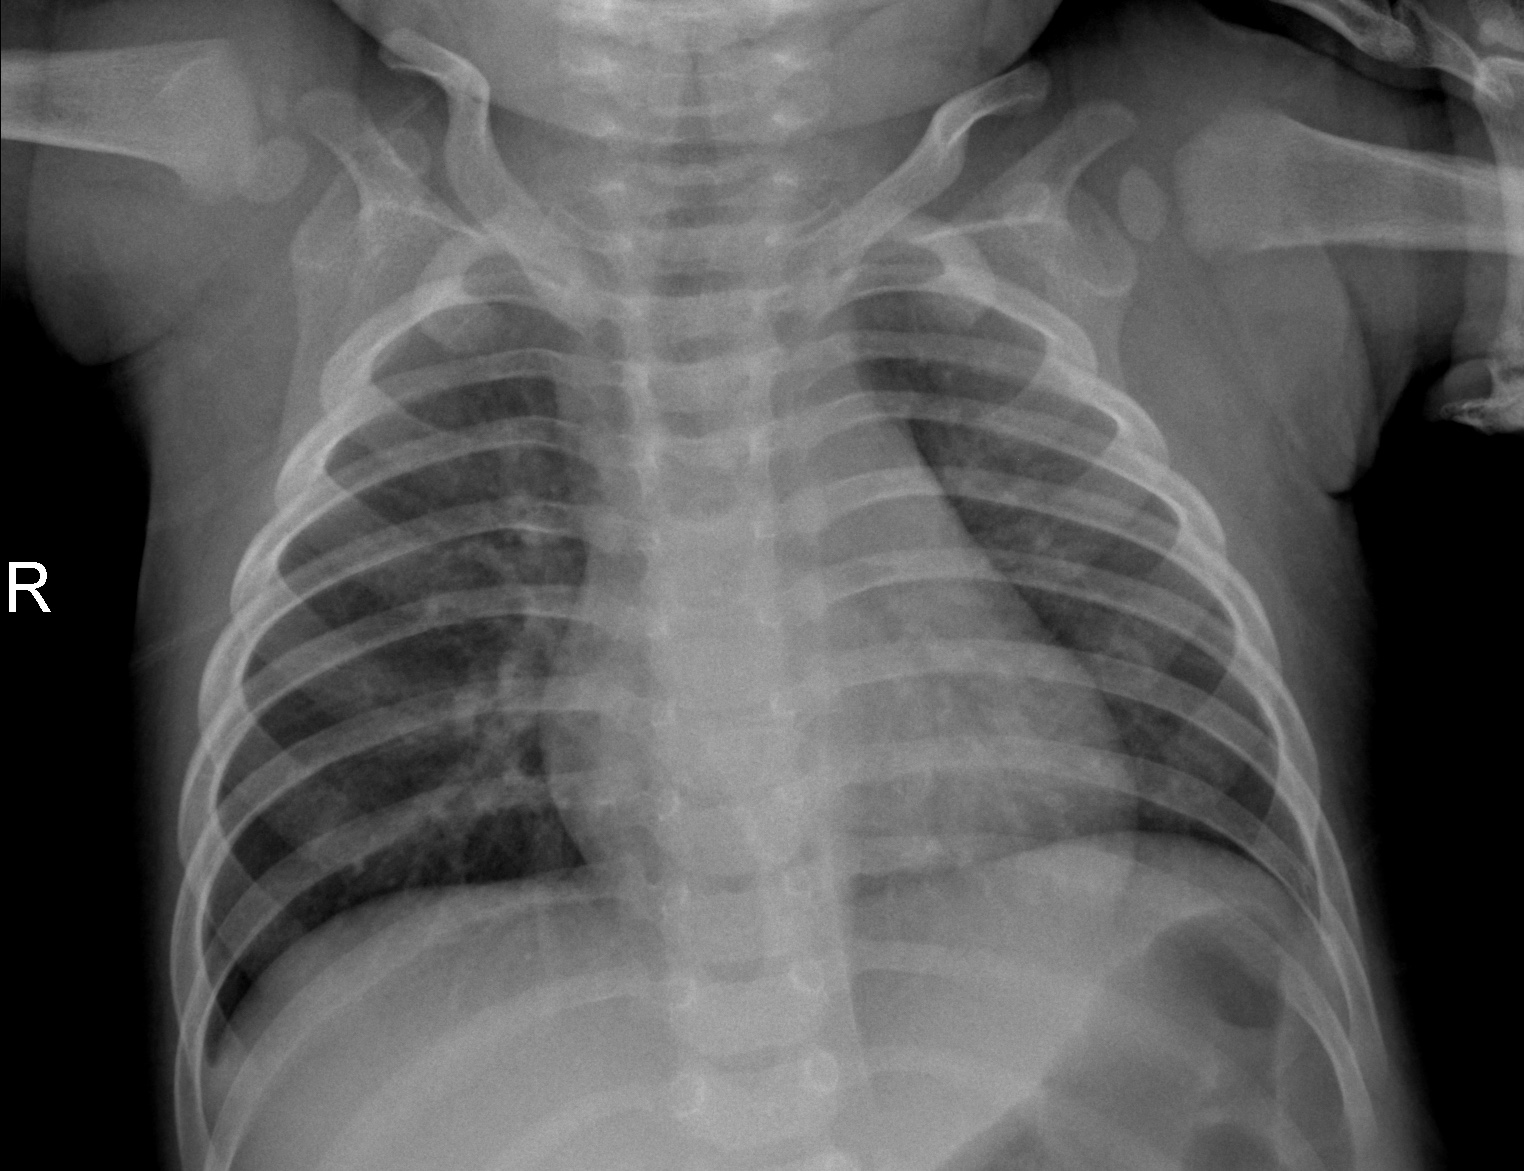
Diagnosis: NORMAL